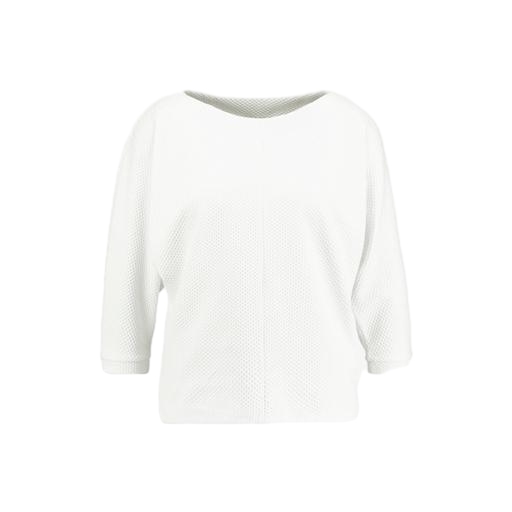
white three-quarter-sleeve top only macy, batwing t-shirt, white dolman, white background